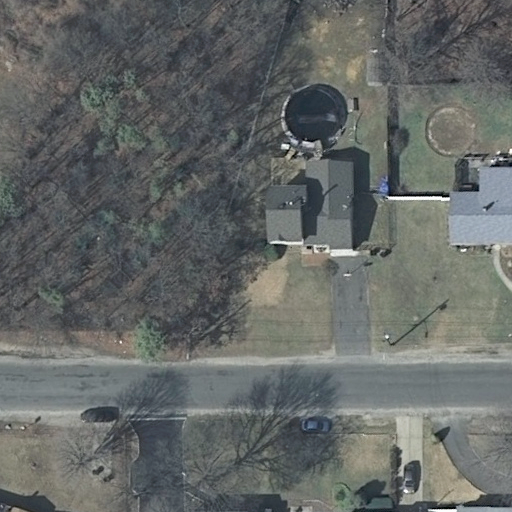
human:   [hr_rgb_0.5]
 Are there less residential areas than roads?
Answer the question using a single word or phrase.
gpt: no

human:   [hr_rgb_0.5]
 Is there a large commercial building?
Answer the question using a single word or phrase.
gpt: no

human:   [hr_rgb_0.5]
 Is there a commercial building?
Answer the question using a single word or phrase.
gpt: no

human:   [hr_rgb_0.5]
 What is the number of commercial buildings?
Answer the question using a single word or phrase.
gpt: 0

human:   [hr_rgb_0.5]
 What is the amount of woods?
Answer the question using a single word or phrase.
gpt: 1

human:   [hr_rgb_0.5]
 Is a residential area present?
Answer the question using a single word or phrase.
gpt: yes

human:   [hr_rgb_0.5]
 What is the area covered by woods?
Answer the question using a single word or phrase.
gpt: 10599m2

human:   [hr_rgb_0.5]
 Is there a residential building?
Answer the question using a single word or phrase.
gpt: yes

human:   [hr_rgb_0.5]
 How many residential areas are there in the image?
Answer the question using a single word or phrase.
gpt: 1

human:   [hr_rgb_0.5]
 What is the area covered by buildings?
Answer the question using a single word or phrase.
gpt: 538m2

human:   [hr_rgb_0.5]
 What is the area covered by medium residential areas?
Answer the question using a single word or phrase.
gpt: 0m2

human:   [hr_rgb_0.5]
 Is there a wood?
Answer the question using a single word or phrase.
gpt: yes

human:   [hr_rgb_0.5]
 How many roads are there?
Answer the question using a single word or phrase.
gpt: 1

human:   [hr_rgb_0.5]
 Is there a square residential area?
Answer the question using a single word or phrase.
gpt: no

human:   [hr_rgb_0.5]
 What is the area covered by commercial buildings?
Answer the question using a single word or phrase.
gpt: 0m2

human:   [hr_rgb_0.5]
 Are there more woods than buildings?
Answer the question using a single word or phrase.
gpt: no

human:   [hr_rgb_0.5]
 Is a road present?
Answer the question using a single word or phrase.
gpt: yes

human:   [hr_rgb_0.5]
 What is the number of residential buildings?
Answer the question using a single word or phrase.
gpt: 4

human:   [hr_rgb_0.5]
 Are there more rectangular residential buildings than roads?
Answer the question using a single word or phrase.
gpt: yes

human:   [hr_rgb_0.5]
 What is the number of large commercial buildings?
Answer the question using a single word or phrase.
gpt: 0

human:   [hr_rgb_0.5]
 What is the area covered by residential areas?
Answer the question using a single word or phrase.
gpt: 10599m2

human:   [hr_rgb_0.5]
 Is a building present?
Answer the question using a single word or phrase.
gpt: yes

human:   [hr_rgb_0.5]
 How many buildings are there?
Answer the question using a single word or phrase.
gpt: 4

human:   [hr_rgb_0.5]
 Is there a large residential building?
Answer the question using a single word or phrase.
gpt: no

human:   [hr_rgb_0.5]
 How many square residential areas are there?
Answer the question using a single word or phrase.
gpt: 0

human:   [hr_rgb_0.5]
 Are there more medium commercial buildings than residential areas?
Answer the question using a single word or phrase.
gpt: no

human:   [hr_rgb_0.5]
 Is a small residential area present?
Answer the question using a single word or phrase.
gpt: no

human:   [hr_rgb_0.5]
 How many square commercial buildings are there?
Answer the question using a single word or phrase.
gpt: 0

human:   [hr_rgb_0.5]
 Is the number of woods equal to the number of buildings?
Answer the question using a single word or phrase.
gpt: no

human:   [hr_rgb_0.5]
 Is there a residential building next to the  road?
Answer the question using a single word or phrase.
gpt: yes

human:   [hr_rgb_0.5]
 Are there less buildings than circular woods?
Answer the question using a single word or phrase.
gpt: no

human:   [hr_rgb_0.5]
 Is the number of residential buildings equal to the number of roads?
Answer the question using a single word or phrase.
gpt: no

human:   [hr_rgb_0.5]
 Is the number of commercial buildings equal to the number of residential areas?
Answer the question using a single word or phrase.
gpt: no

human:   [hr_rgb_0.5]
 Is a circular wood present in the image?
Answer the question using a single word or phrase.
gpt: no

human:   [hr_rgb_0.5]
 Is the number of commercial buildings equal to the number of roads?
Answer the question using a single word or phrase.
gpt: no

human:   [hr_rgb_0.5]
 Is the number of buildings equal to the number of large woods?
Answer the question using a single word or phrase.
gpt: no

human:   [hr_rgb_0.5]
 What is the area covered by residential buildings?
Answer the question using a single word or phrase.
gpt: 538m2

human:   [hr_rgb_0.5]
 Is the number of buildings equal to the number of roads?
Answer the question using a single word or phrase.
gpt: no

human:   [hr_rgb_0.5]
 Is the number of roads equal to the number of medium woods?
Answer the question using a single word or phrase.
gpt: no

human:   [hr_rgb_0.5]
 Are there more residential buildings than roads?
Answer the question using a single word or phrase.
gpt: yes

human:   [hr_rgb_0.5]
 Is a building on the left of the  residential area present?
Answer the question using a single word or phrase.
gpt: yes

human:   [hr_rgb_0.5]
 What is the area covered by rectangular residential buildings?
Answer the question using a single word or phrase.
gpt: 82m2

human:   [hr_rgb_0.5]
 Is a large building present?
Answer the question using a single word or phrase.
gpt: no

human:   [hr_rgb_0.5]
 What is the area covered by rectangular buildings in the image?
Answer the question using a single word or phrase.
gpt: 82m2

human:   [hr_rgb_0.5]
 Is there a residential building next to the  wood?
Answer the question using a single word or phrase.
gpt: yes

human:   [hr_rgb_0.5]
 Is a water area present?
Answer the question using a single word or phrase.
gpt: no

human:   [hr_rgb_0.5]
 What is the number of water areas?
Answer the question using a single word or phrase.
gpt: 0

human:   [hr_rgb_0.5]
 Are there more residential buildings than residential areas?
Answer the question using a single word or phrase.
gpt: yes

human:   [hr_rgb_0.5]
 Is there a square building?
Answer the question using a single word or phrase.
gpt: no

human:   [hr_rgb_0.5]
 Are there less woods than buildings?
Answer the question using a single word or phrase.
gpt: yes

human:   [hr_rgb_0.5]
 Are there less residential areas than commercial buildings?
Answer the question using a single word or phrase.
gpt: no

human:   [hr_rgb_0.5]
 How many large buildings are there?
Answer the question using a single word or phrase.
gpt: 0

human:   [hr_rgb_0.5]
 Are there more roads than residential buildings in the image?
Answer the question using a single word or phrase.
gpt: no

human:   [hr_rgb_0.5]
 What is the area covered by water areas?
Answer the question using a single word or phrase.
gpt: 0m2

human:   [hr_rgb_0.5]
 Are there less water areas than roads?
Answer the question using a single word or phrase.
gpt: yes

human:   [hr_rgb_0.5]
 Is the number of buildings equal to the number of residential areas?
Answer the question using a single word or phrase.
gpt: no

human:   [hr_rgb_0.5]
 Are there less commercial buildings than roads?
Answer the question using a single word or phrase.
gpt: yes

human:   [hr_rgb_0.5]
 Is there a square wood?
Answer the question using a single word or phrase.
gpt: no

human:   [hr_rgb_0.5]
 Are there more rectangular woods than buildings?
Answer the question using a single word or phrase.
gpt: no

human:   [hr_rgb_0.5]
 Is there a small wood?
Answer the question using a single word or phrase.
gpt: no

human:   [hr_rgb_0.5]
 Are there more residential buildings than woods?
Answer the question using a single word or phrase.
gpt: yes

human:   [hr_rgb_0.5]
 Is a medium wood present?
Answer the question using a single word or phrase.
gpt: no

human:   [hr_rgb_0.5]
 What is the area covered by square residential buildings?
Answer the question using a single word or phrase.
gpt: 0m2

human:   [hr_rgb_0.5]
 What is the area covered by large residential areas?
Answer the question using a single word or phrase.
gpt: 10599m2